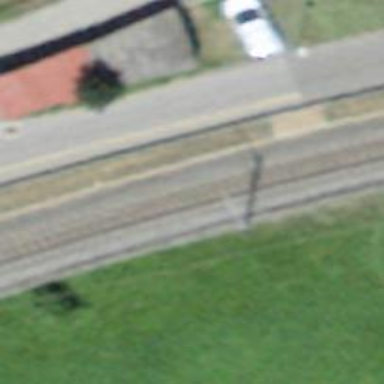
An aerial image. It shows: Narrow-gauge railway with 1 track. The tracks are electrified with contact line.